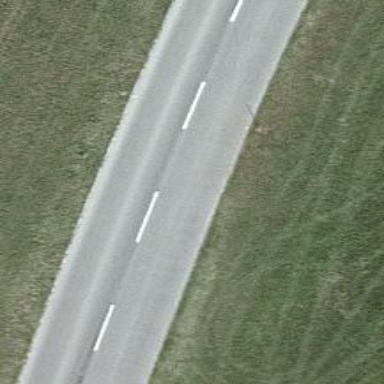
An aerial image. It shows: Secondary road.